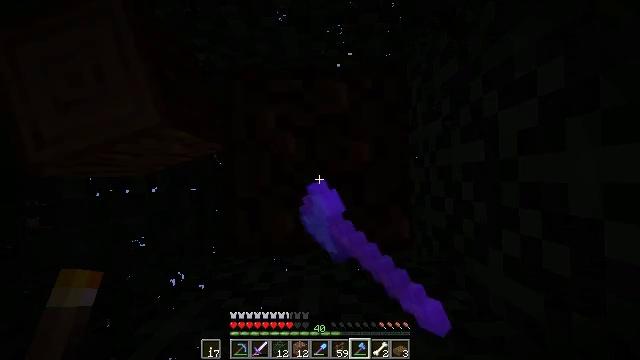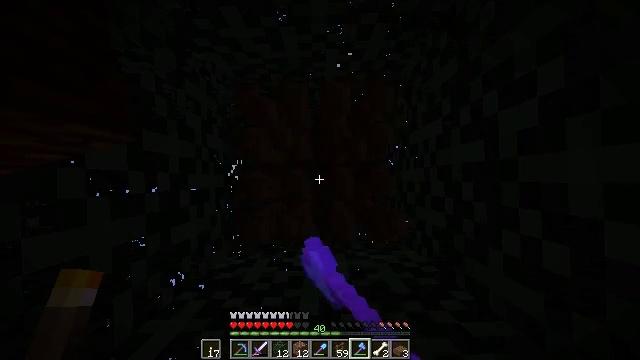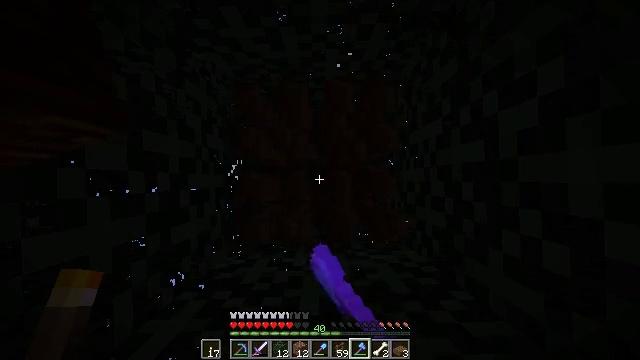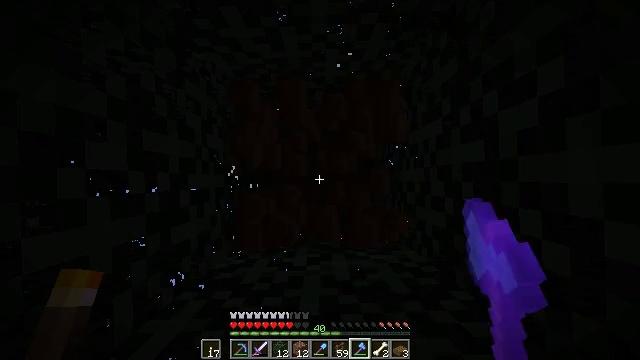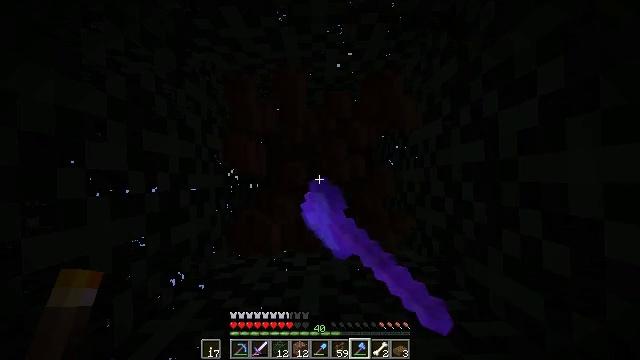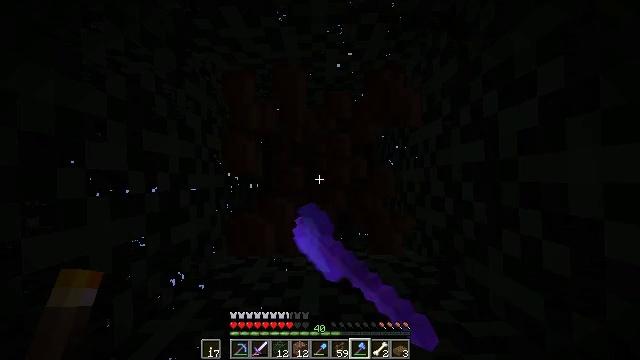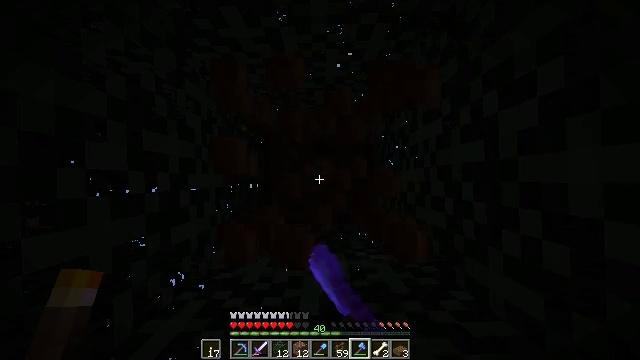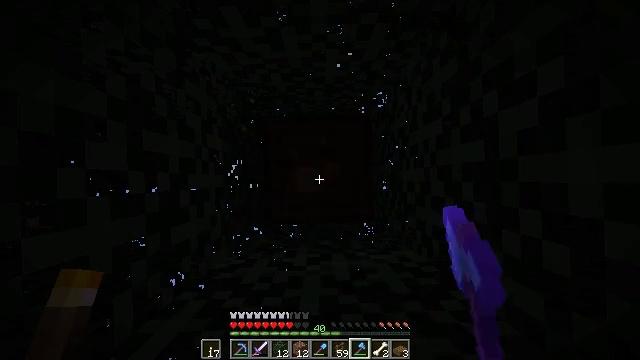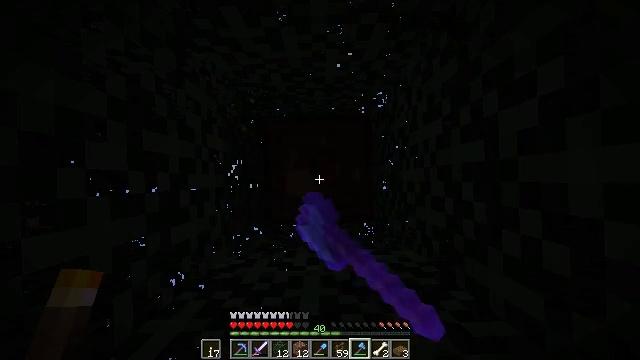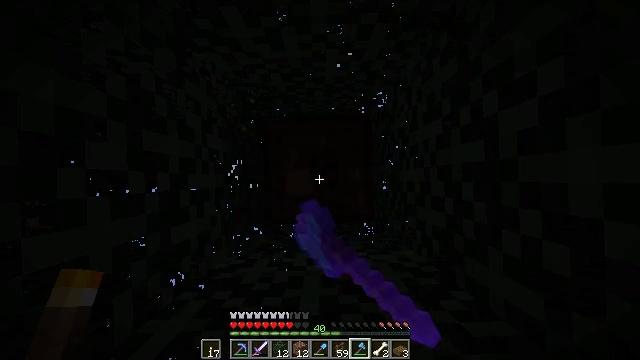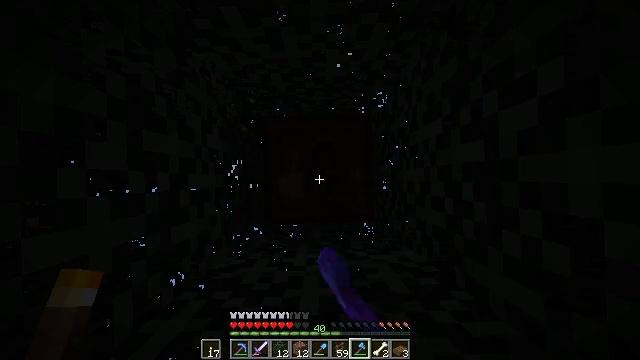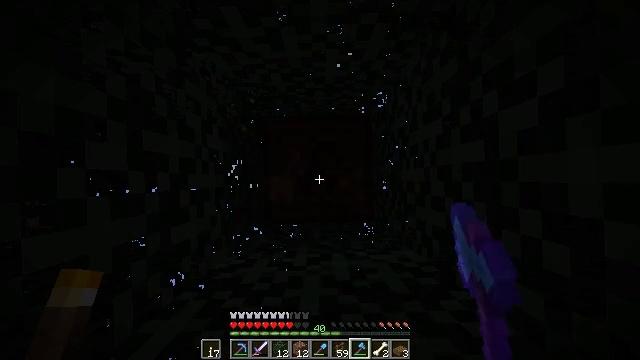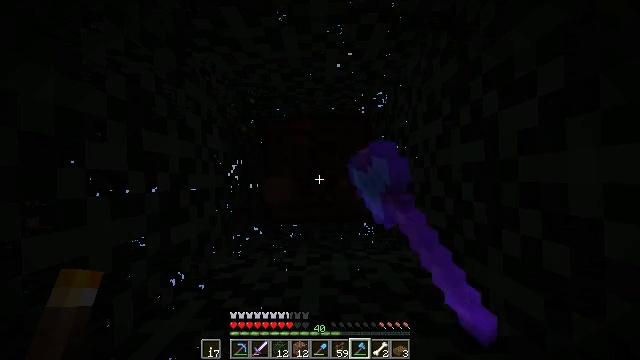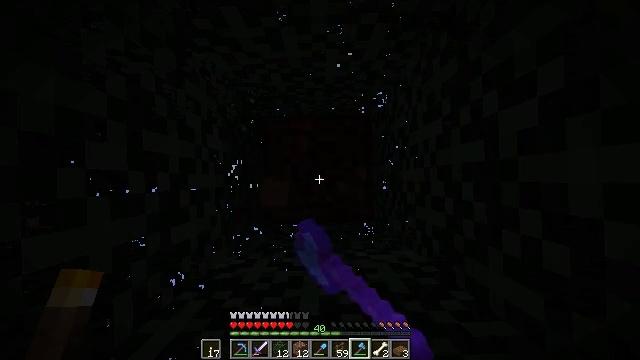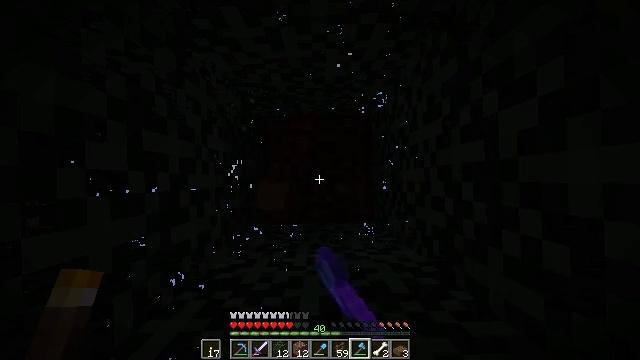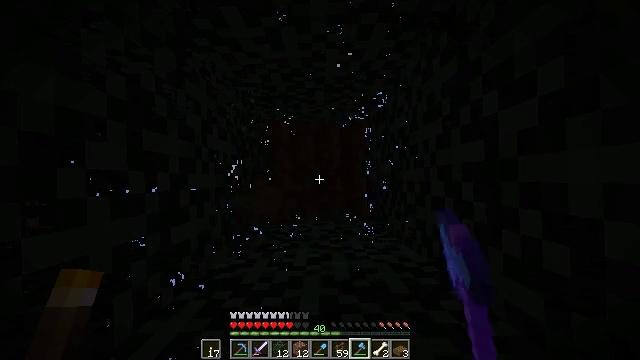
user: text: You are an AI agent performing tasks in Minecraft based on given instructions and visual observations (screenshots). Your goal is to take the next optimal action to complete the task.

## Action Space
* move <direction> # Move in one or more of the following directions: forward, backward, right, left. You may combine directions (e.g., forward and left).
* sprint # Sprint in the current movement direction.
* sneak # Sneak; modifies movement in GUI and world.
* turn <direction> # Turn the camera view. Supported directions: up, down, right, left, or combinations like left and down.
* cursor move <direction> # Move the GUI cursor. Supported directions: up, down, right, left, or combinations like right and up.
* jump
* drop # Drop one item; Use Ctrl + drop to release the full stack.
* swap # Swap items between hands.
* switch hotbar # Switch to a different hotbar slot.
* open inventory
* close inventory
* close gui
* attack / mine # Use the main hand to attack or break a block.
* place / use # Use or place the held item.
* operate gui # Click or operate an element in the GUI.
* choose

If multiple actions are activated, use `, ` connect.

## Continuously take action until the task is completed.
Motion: motion action
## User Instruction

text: Gather spruce log by chopping the tree.
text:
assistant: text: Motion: attack / mine
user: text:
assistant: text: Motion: attack / mine
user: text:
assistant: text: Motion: attack / mine
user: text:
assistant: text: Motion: attack / mine
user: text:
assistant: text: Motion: attack / mine
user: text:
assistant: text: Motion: attack / mine
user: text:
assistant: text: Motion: attack / mine
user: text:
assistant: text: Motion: attack / mine
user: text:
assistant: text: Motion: attack / mine
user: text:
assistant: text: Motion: attack / mine
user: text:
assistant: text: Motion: attack / mine
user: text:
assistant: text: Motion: attack / mine
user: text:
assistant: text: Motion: attack / mine
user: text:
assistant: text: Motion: attack / mine
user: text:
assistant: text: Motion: attack / mine
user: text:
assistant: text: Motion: attack / mine
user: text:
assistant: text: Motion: attack / mine
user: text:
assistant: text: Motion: attack / mine
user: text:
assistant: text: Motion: attack / mine
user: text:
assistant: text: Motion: attack / mine
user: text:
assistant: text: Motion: attack / mine
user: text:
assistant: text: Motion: attack / mine
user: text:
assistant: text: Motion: attack / mine
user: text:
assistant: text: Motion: attack / mine
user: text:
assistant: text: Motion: attack / mine
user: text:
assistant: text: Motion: attack / mine
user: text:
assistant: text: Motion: attack / mine
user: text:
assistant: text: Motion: attack / mine
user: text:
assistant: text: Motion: attack / mine
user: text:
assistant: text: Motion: attack / mine